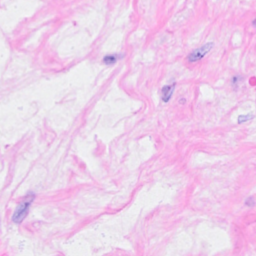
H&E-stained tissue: Breast